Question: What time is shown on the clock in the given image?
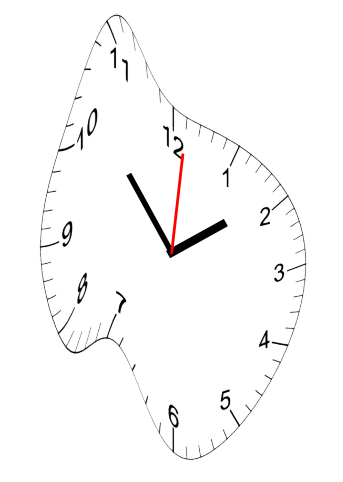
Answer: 01:53:01